Question: How can i get the domain name of the machine (if the machine is in fact joined to a domain)?
And, of course, if the machine is not joined to a domain the function should return
- 'null'- - - '"."'
:
- the <URL>- the 'USERDNSDOMAIN' environment variable returns the domain name of the logged on user, which can be different from the machine
Microsoft has a knowledge base article <URL>, which relies on getting the user's security token and calling LookupAccountSid.
- 'AVATOPIA'
## Update One
i've also tried using ADs object to bind to the 'IADs' interface of the domain:
'''
IADs domain;
ADsGetObject("LDAP://rootDES", IDs, out domain);
'''
problem with this approach is that:
- - - -
:
Just to be clear what i want is:

- - <URL>
## Bonus Reading
- <URL>
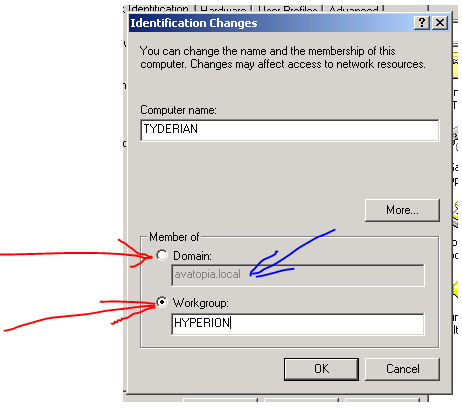
Answer: Here you go:
'''
#include <Windows.h>
#include <DSRole.h>
#pragma comment(lib, "netapi32.lib")
#include <stdio.h>
int main(int argc, char ** argv)
{
DSROLE_PRIMARY_DOMAIN_INFO_BASIC * info;
DWORD dw;
dw = DsRoleGetPrimaryDomainInformation(NULL,
DsRolePrimaryDomainInfoBasic,
(PBYTE *)&info);
if (dw != ERROR_SUCCESS)
{
wprintf(L"DsRoleGetPrimaryDomainInformation: %u
", dw);
return dw;
}
if (info->DomainNameDns == NULL)
{
wprintf(L"DomainNameDns is NULL
");
}
else
{
wprintf(L"DomainNameDns: %s
", info->DomainNameDns);
}
return 0;
}
'''
Anybody using <URL>.
The function returns <URL>, e.g.:
- 'stackoverflow.com'- 'stackoverflow.com'- 'STACKOVERFLOW'
If the machine is not joined to a domain, then both and are blank, with only NetBios name filled with the name of the workgroup, e.g.:
- 'null'- 'null'- 'WORKGROUP'
The function also returns a flag indicating if the machine is joined to a domain:
- 'DsRole_RoleMemberWorkstation'- 'DsRole_RoleMemberServer'- 'DsRole_RolePrimaryDomainController'- 'DsRole_RoleBackupDomainController'
or not:
- 'DsRole_RoleStandaloneWorkstation'- 'DsRole_RoleStandaloneServer'